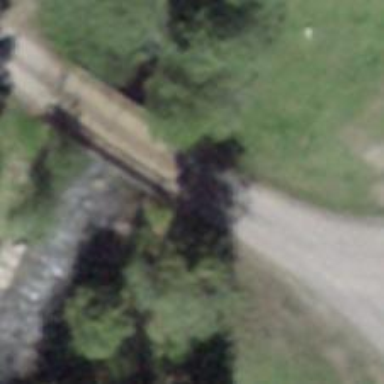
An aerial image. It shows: Track road with grade1 bridge.